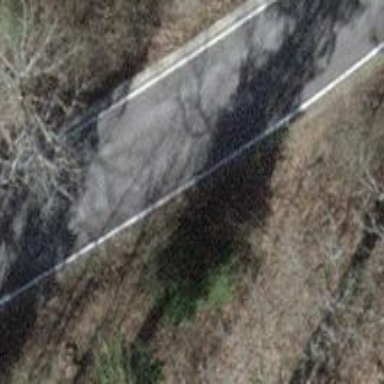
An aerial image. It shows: Tertiary road with asphalt surface.